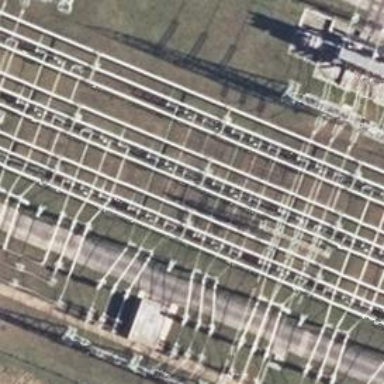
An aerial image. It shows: Outdoor switch with three cables connected.